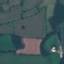
Land use / land cover: Pasture